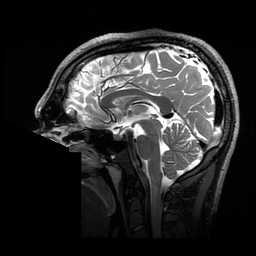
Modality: T2w
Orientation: axial